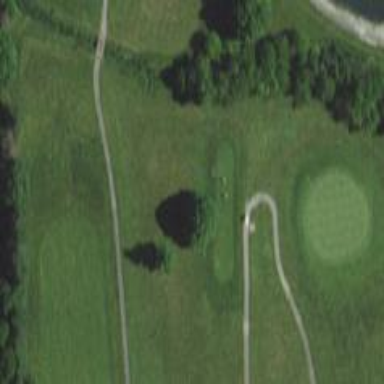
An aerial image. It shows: Water hazard on golf course.